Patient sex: M
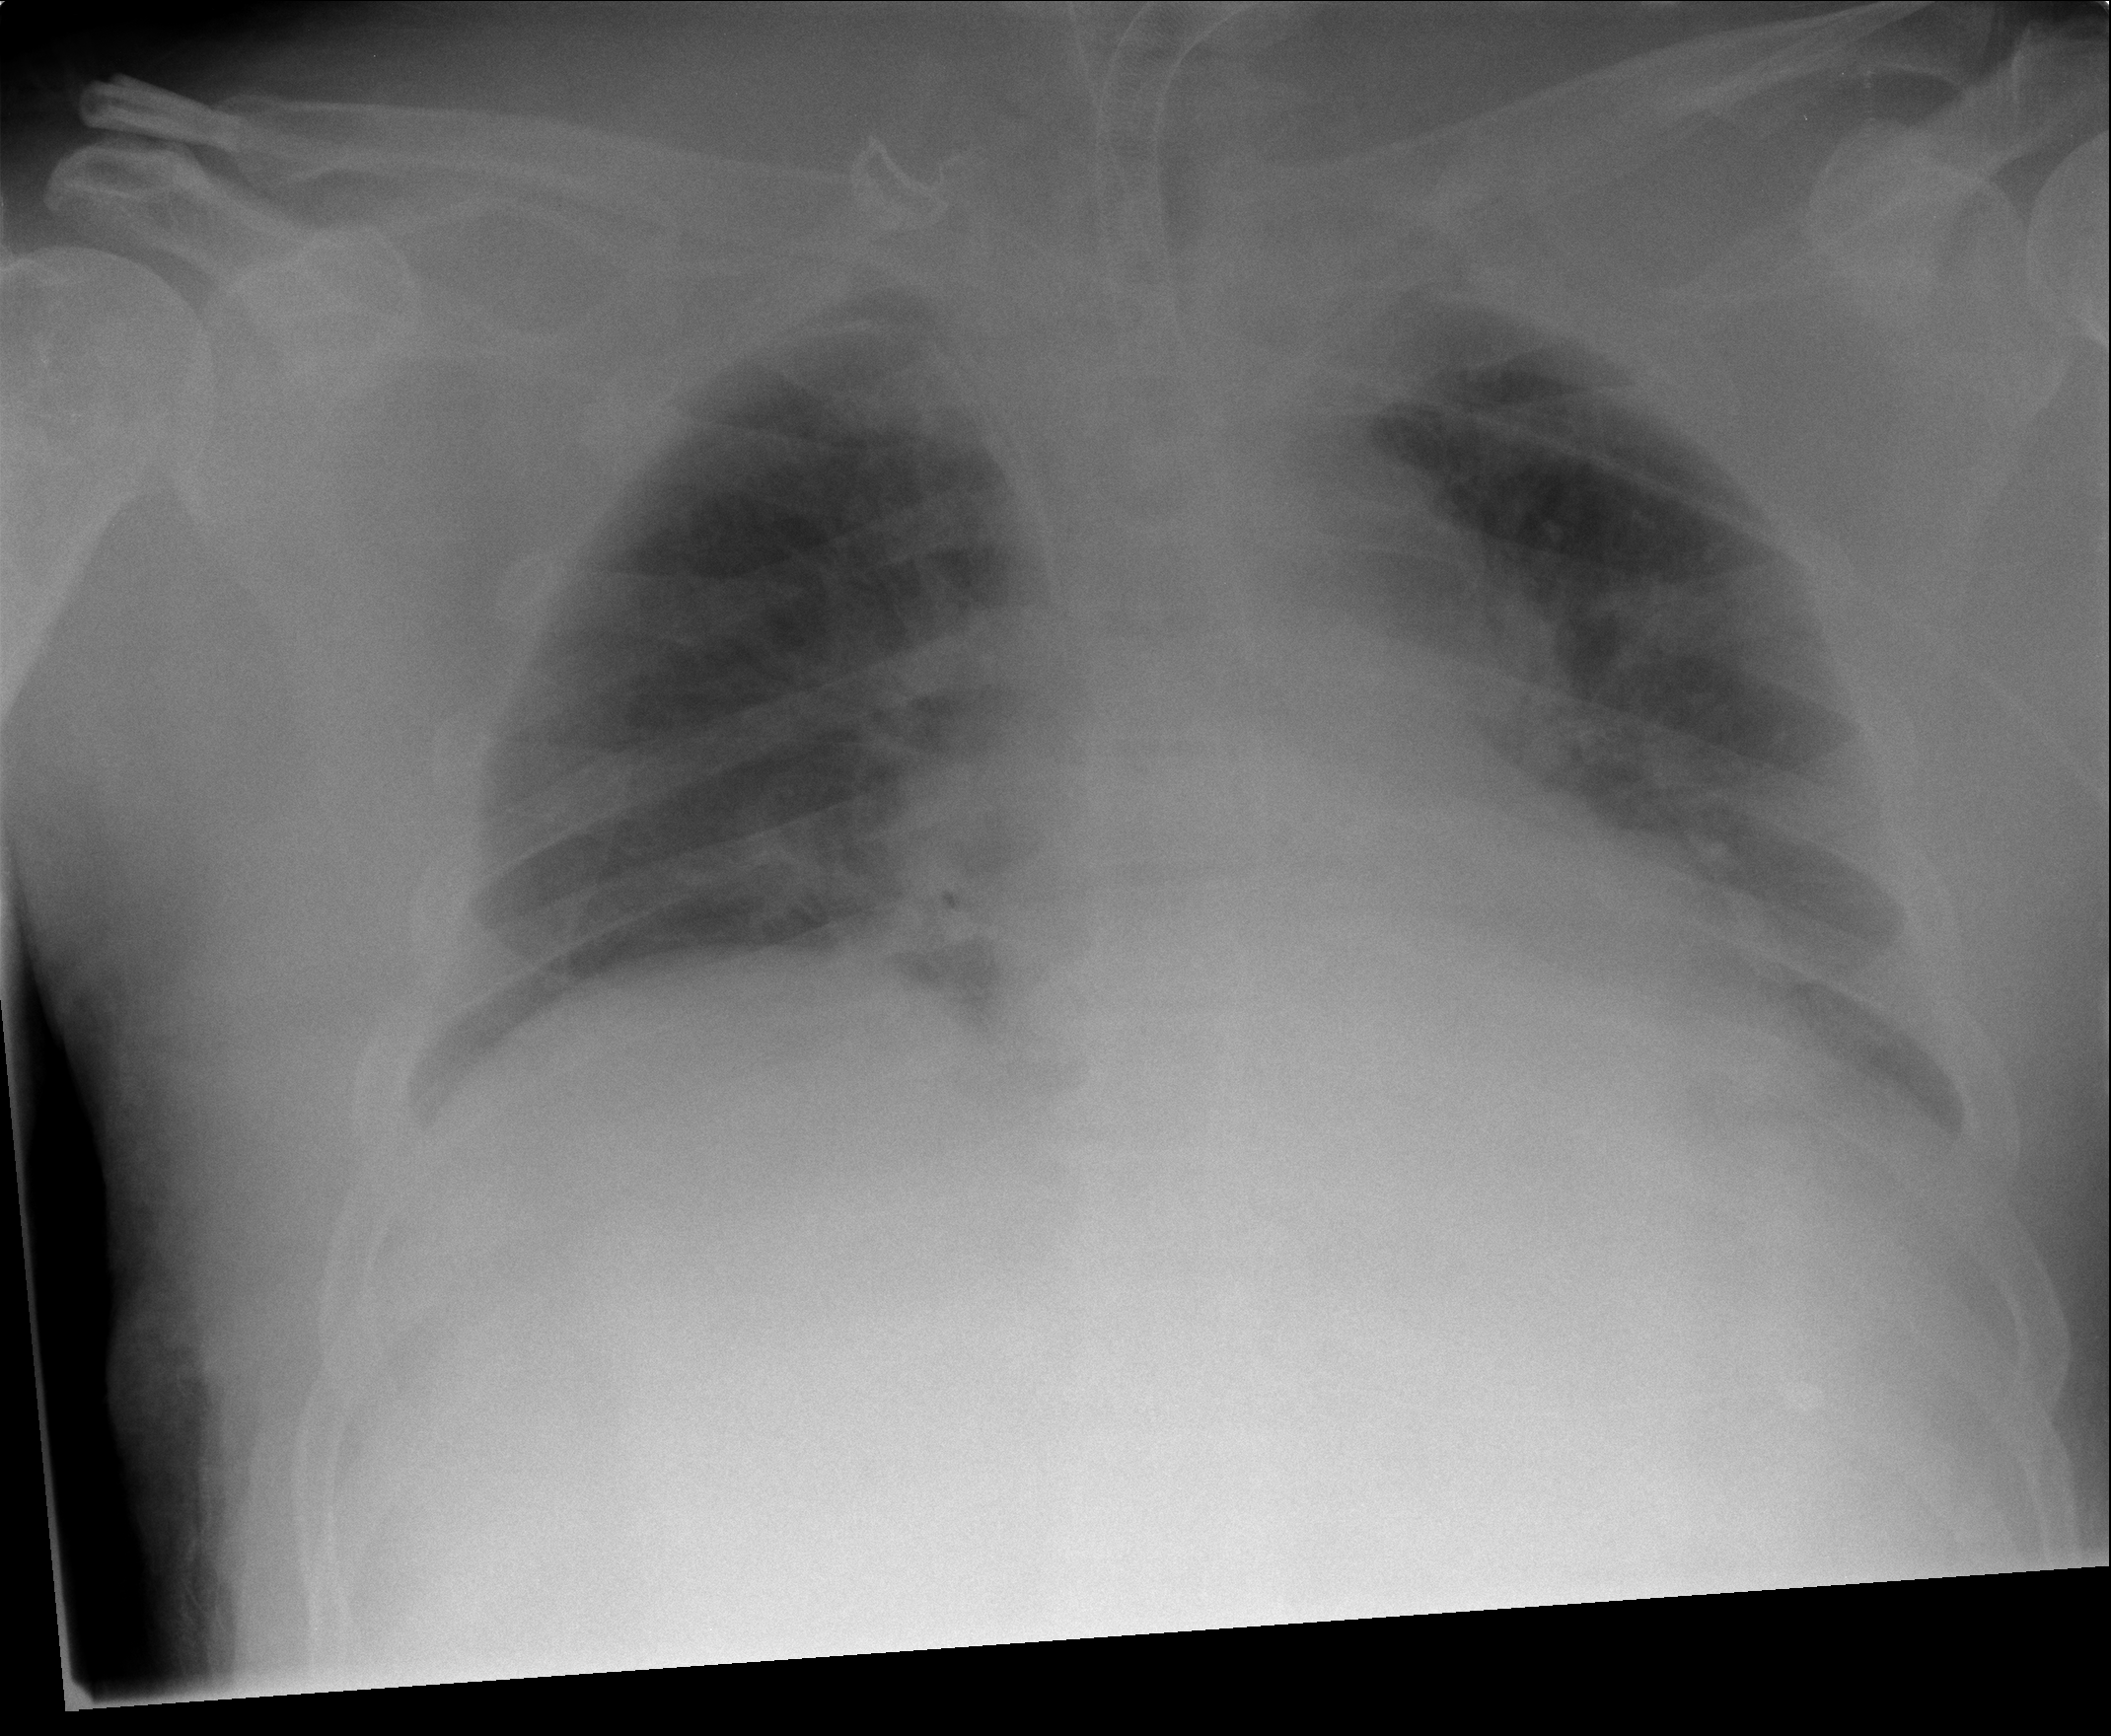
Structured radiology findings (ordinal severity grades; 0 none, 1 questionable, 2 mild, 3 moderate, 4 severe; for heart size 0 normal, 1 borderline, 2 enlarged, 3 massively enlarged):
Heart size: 1
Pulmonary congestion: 2
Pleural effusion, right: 0
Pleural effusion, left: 0
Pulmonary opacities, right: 0
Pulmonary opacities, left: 0
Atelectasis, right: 0
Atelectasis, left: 0